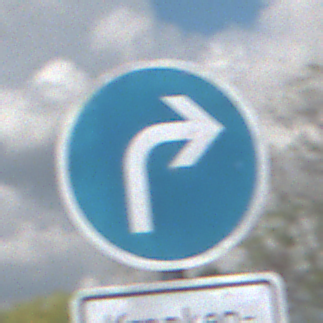
Verkehrszeichen: VorgeschriebeneFahrtrichtungRechts
Zusatzzeichen unten: BesondereFahrzeugeUndTransportgueter4
Umgebung: Outdoor, Nature
Tageszeit: Midday
Wetter: PartlyCloudy
Licht: Natural
Jahreszeit: Autumn
Kontrast: HighContrast